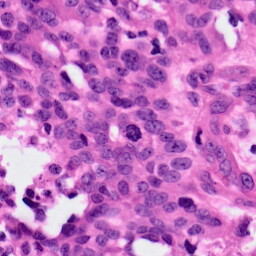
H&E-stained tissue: Ovarian